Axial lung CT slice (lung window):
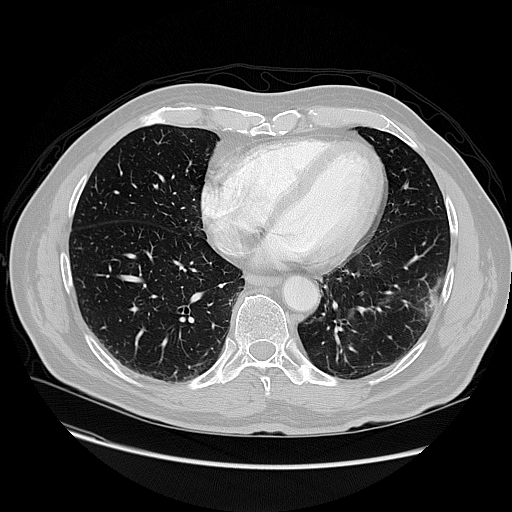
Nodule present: no